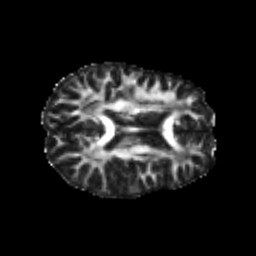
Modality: FA
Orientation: axial
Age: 23
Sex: female
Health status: healthy
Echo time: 0.074 s